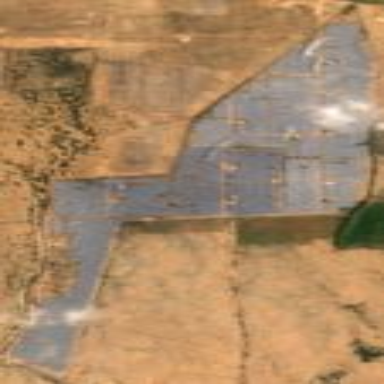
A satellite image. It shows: Wall surrounding solar power plant with photovoltaic panels generating electricity.